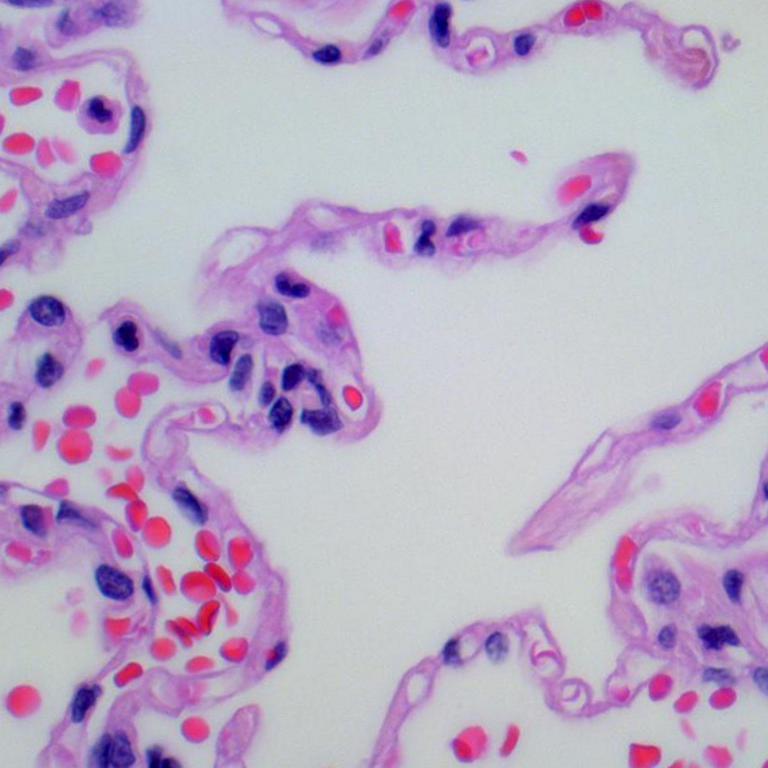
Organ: lung
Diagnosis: benign